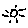
Label: sun